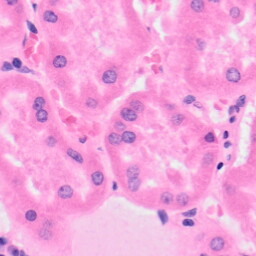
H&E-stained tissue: Kidney